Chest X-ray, AP view. Patient: 34 years old, sex F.
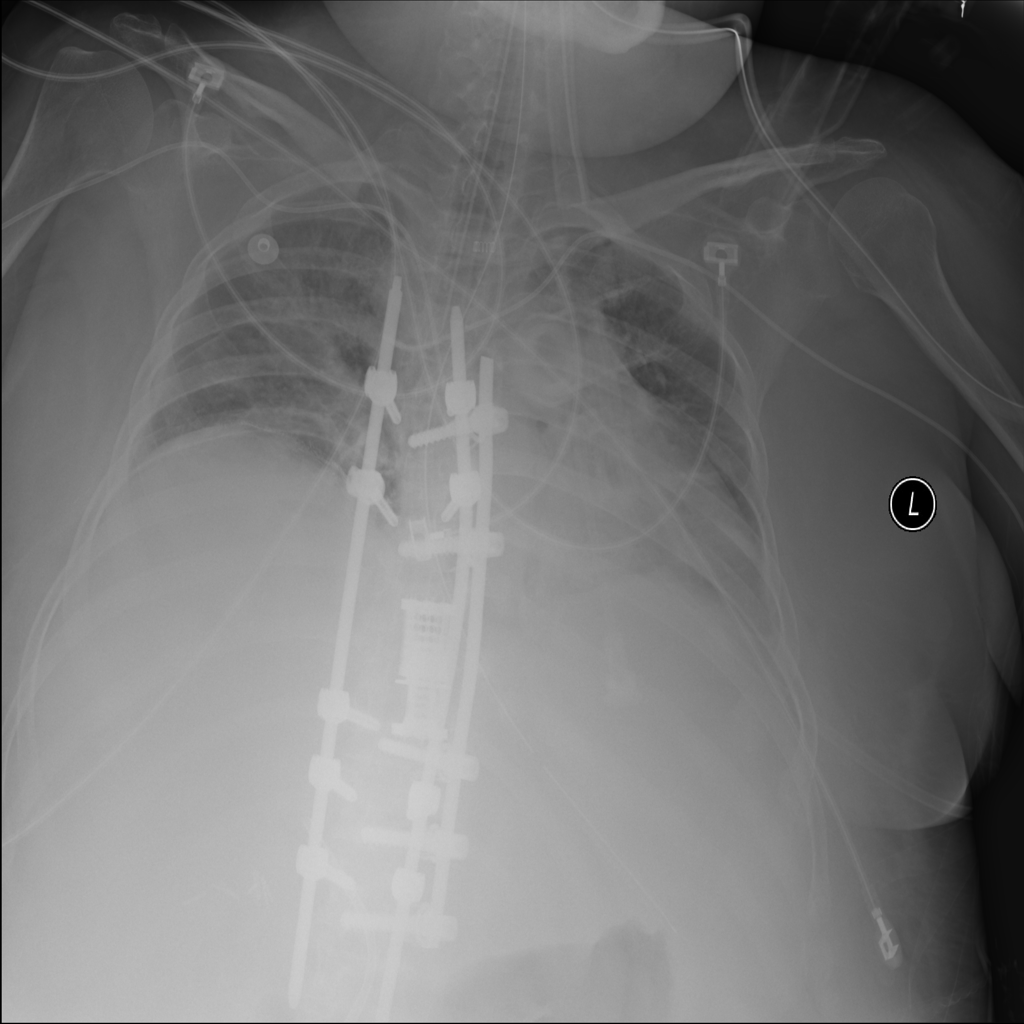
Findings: Atelectasis